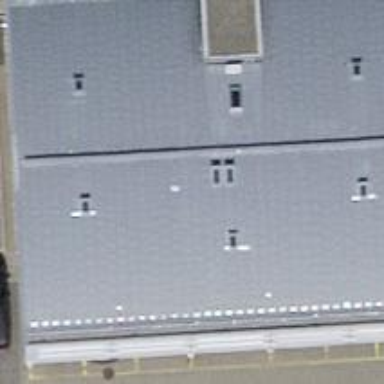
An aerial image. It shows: Industrial building with round-shaped roof. The building has flat roof design.